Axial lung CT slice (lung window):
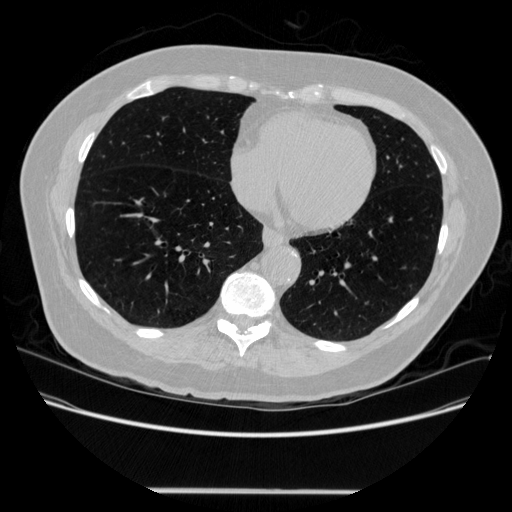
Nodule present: no